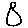
Label: triangle